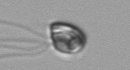
Label: flagellate_morphotype1